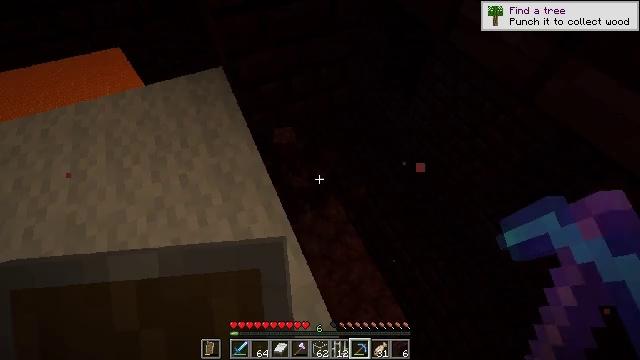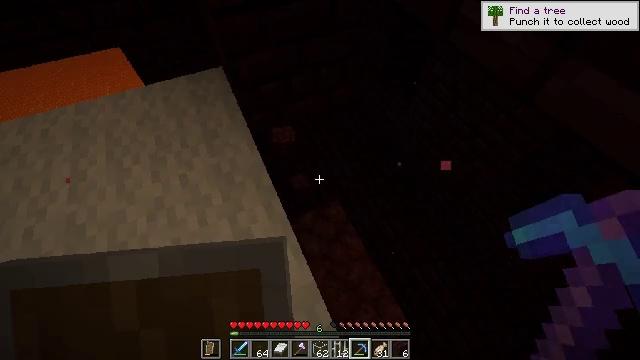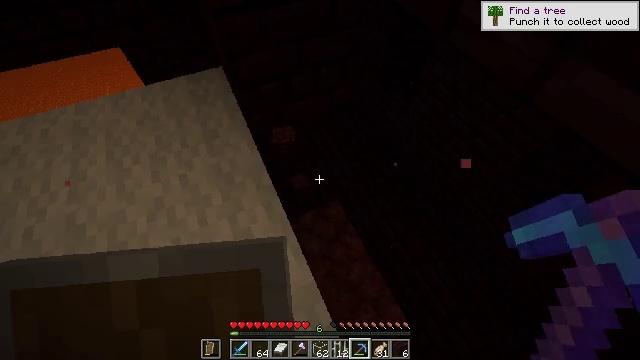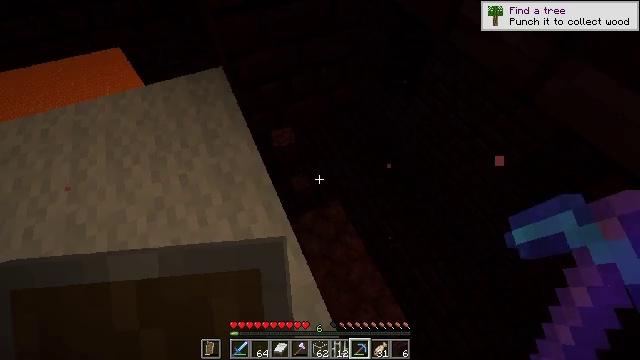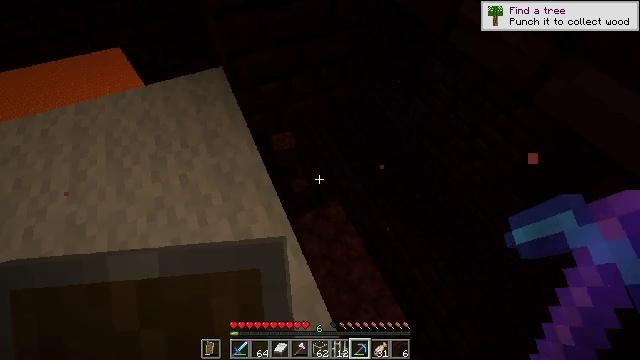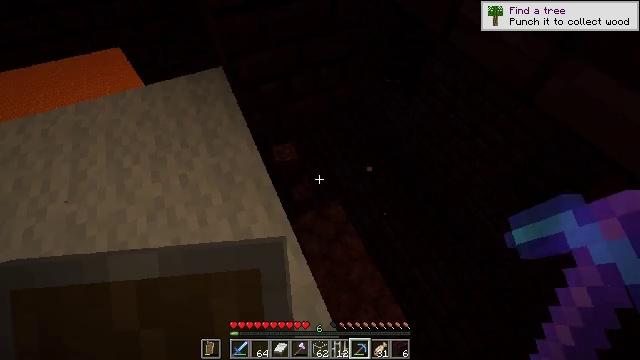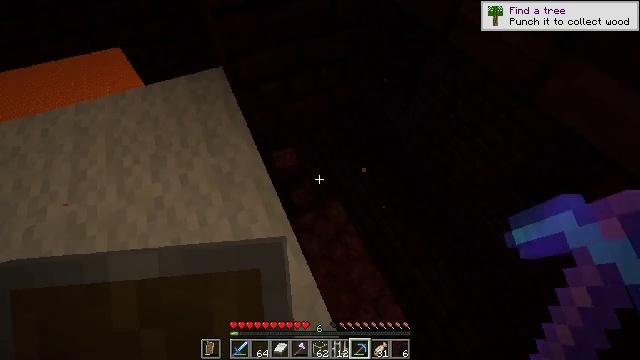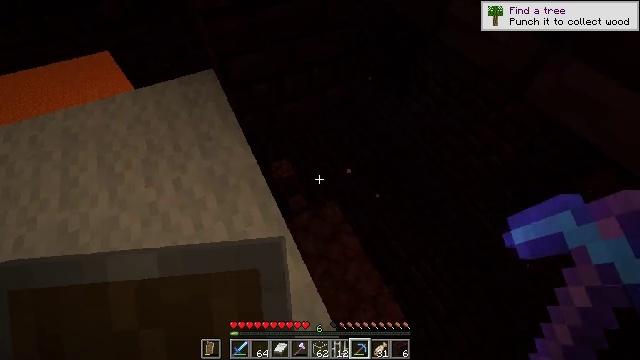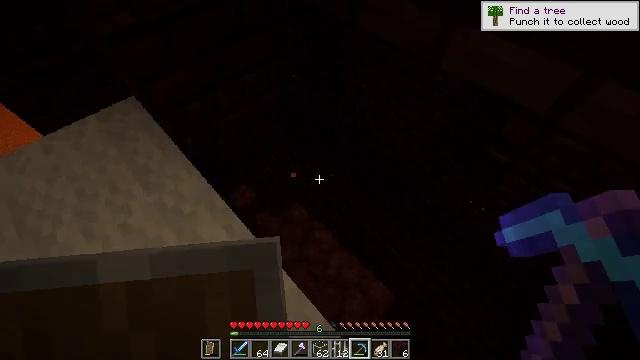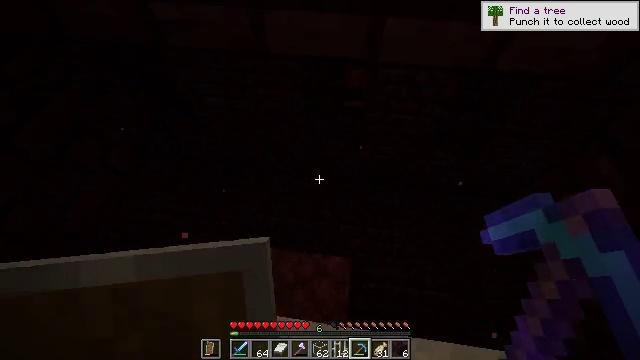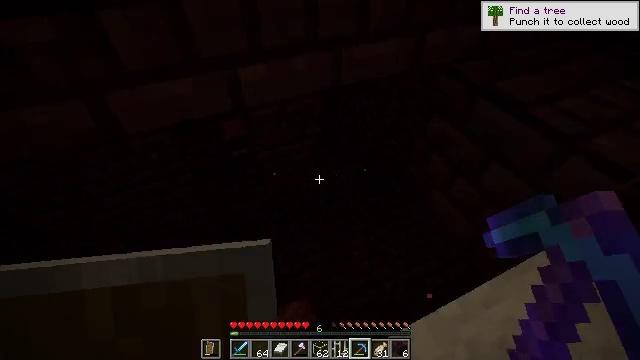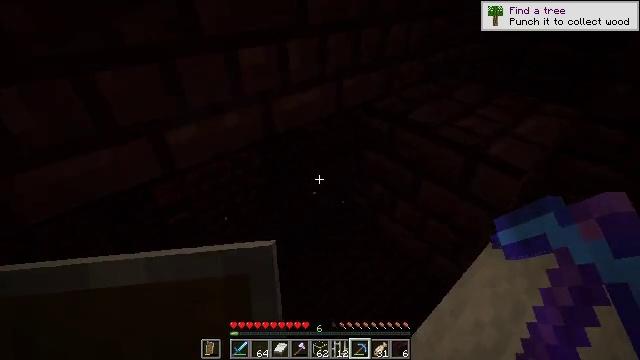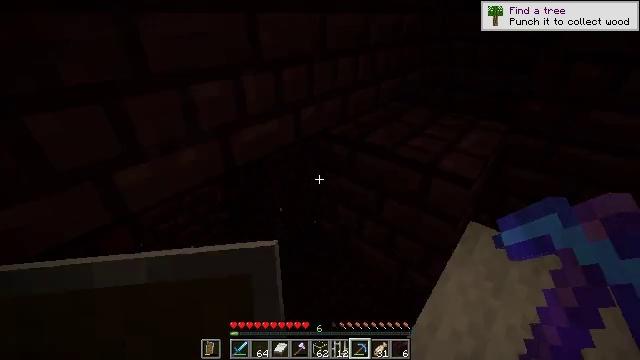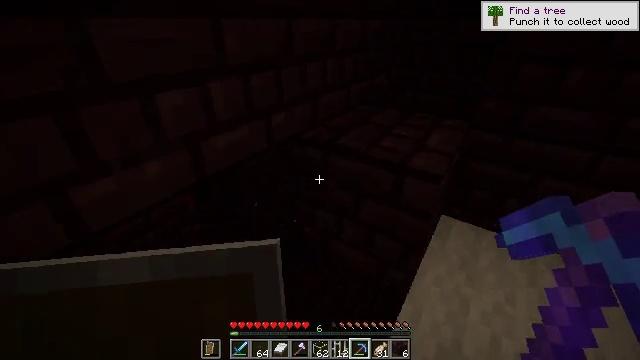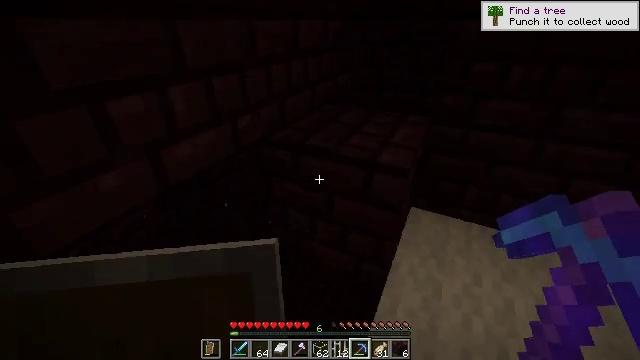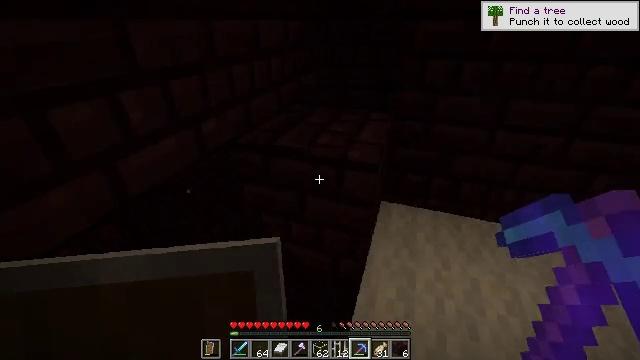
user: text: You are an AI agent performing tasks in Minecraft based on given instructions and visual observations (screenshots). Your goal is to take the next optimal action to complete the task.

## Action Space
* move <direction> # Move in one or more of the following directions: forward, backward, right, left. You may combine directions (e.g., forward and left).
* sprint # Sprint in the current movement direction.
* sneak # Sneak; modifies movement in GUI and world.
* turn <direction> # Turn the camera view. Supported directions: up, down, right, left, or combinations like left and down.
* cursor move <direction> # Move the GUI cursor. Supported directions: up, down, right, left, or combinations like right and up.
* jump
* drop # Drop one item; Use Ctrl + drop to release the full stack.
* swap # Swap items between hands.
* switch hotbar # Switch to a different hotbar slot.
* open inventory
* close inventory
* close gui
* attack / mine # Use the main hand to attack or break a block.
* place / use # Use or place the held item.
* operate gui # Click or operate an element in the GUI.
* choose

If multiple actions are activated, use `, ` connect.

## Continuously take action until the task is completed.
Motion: motion action
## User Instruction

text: Collect nether bricks for building.
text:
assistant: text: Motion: no_op
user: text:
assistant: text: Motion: no_op
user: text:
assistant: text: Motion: no_op
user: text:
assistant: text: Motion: no_op
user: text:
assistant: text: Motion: no_op
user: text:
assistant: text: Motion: no_op
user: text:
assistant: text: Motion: turn right
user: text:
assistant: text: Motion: turn right
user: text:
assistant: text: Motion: turn right
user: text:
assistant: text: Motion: turn right and up
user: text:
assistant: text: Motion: turn right and up
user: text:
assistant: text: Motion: turn right and up
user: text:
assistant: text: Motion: turn right
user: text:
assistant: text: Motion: turn right
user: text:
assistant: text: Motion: turn right
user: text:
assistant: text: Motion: turn right
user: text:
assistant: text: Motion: turn right
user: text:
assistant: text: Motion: turn right
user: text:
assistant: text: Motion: turn right and down
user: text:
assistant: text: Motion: no_op
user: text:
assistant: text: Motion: move forward
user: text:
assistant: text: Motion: move forward, turn down
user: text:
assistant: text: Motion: move forward, turn left and down
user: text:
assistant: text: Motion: move forward, turn left and down
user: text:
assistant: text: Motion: move forward, turn left and down
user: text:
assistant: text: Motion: move forward, turn left and down
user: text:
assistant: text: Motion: move forward, turn left and down
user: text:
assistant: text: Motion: move forward, turn left and down
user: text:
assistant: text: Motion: turn left and down
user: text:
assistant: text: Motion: turn left and down